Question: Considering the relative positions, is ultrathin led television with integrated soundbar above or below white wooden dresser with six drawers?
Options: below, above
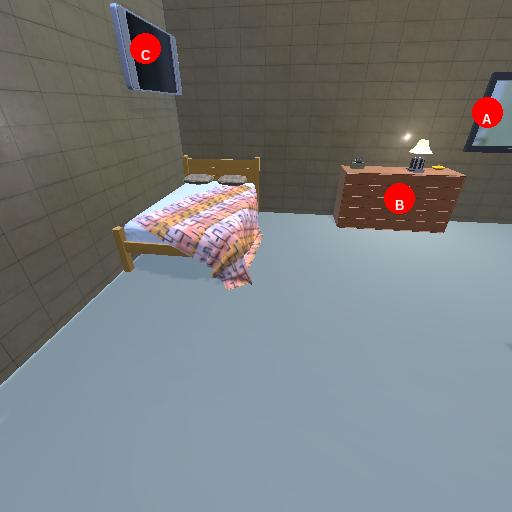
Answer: below